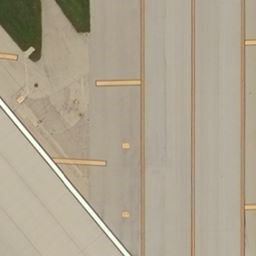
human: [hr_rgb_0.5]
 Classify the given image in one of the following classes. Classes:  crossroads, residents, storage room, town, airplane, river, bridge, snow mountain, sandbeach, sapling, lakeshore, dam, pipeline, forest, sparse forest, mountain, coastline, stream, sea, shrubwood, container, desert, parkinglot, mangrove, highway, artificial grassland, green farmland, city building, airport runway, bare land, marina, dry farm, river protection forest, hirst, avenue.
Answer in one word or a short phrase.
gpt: airport runway